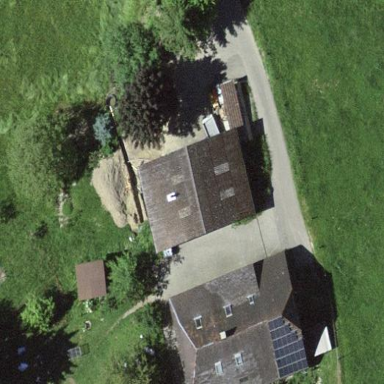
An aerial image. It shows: Barn.